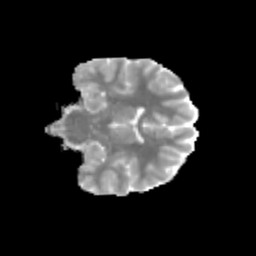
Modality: MD
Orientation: coronal
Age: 13
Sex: female
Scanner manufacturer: siemens
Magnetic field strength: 3 T
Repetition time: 3.8 s
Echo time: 0.07 s